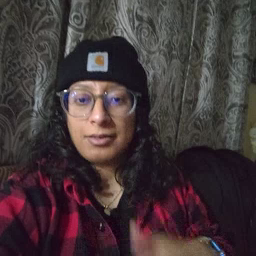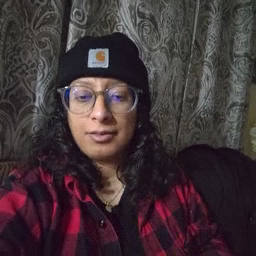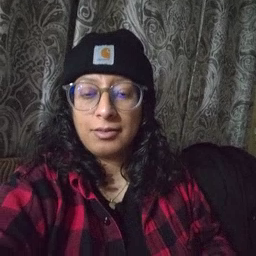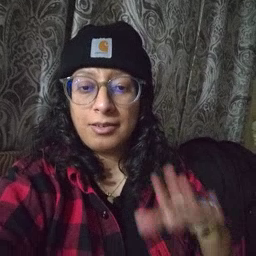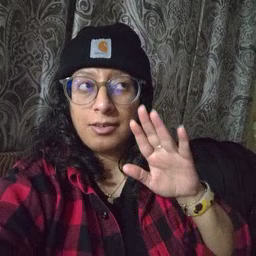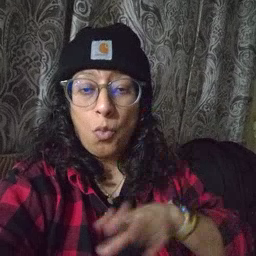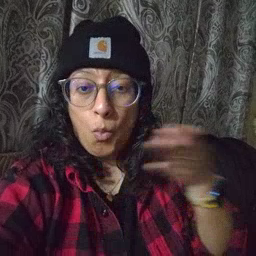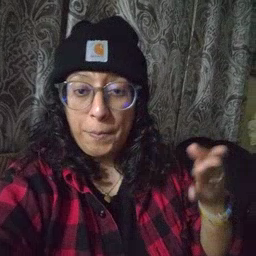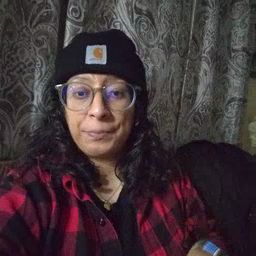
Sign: open